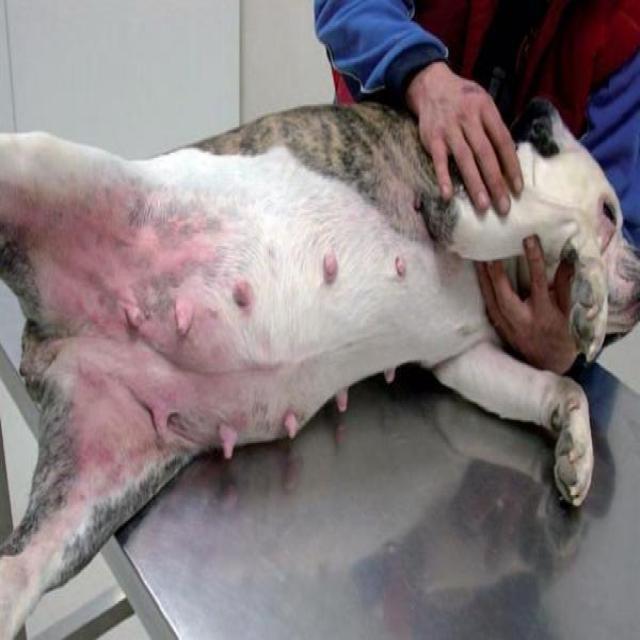
Canine dermatitis — inflammation of the skin presenting with erythema, pruritus, papules, and excoriation. May be allergic, contact, or atopic in origin.